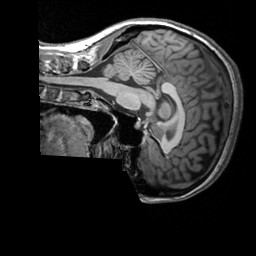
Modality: T1w
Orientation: sagittal
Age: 29
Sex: female
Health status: healthy
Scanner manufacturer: siemens
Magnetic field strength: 3 T
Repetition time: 2.3 s
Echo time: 0.00303 s